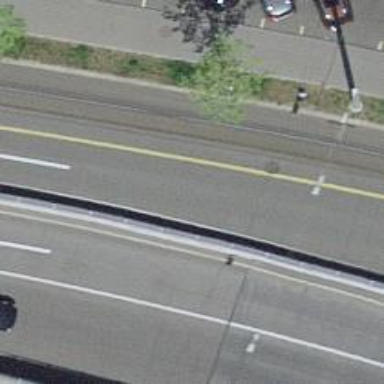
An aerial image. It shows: Secondary road with asphalt surface. There is shared bus and cycle lane on the right side.